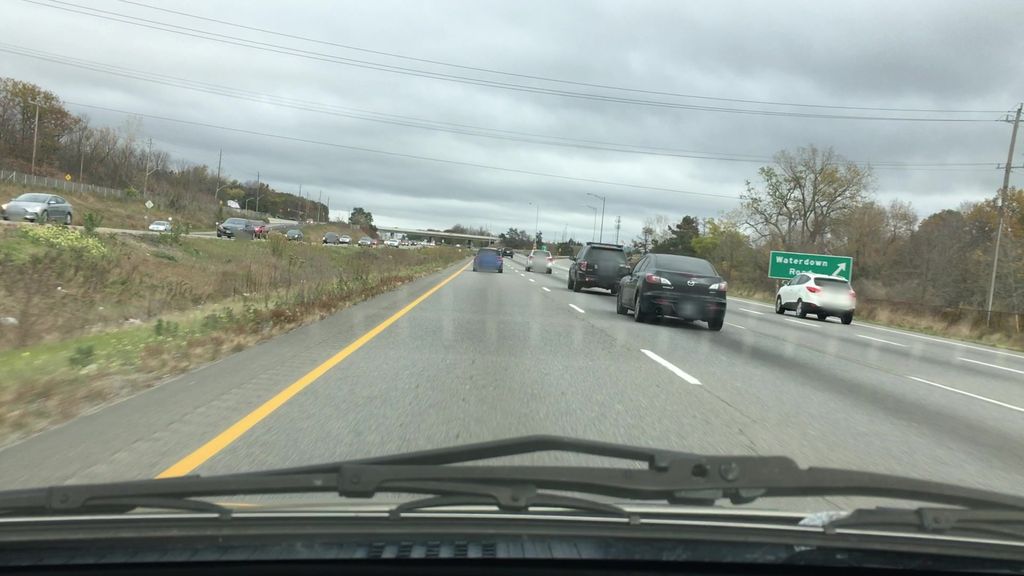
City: hamilton